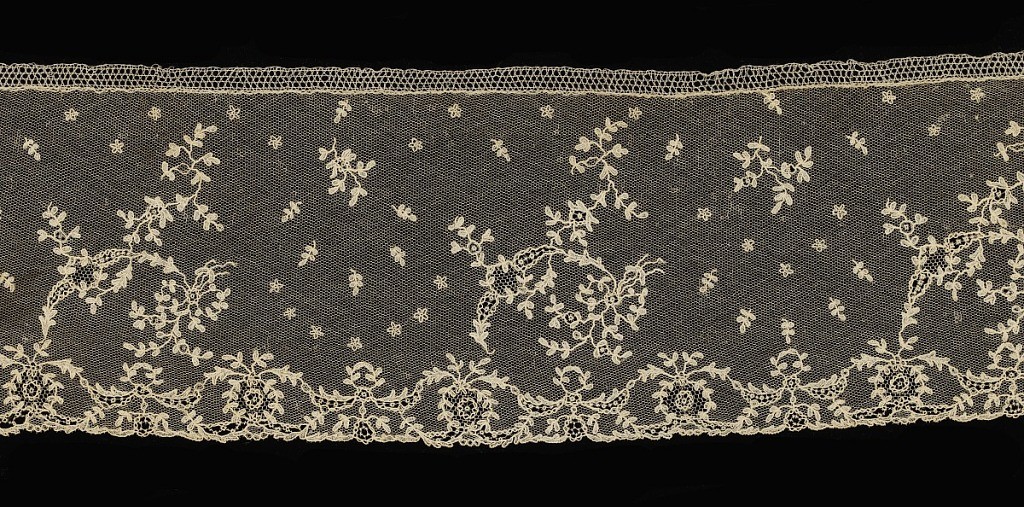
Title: Border
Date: late 18th century
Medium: linen Technique: needle lace with bobbin ground
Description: Straight border of floral branches, blossoms, and leaves